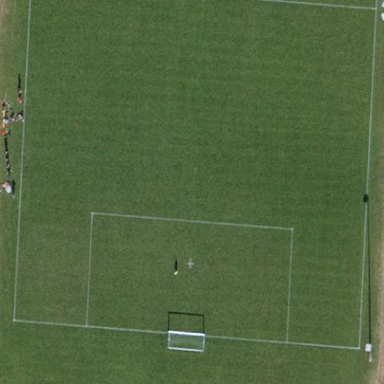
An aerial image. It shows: Soccer pitch with grass surface for leisure land.